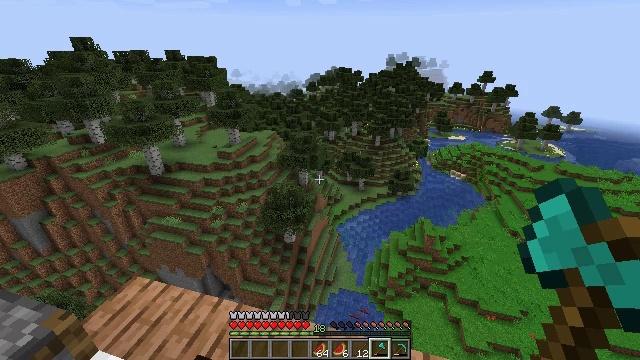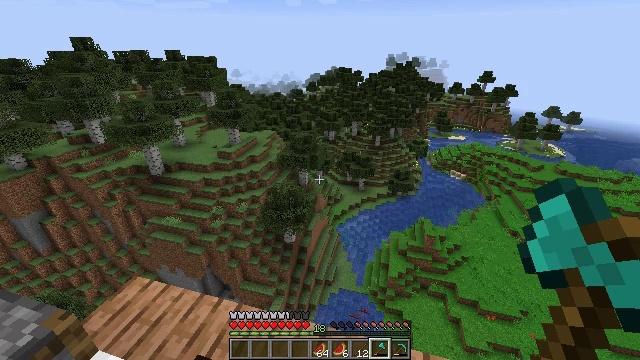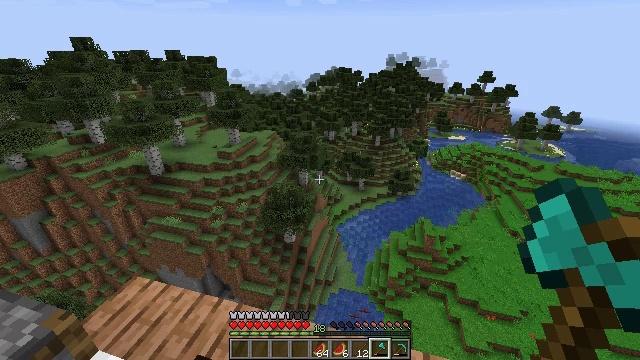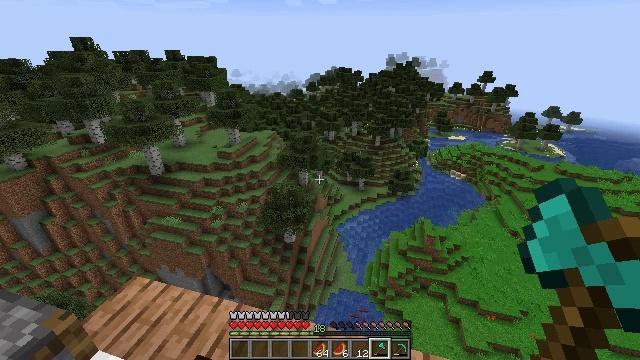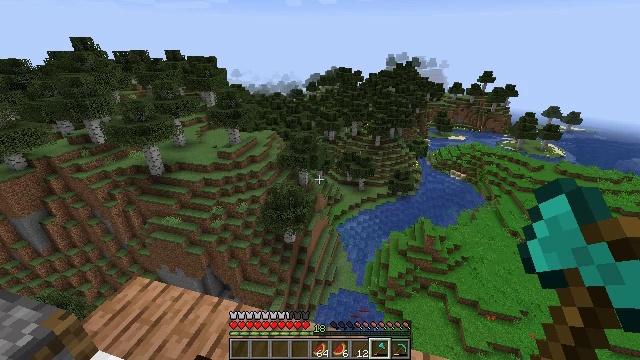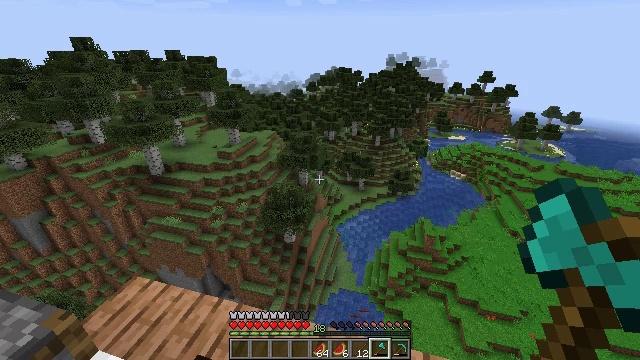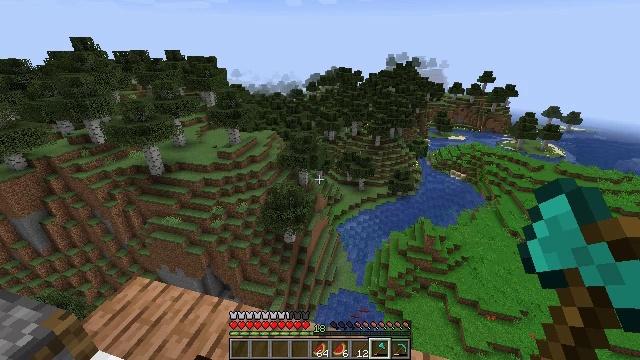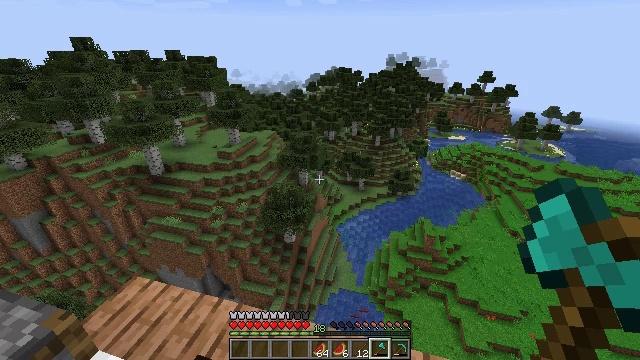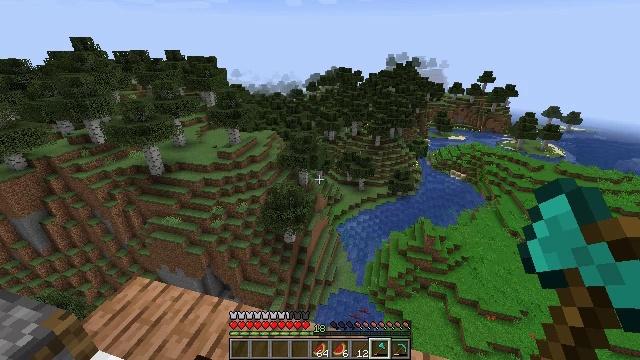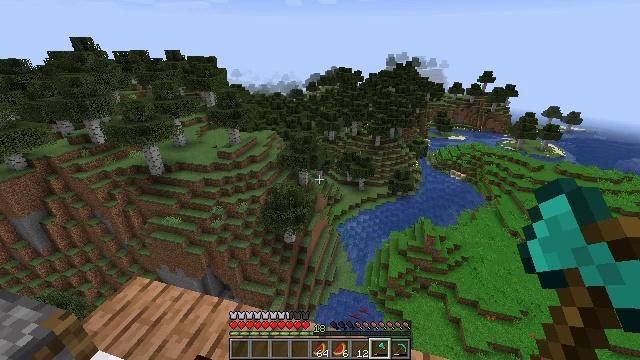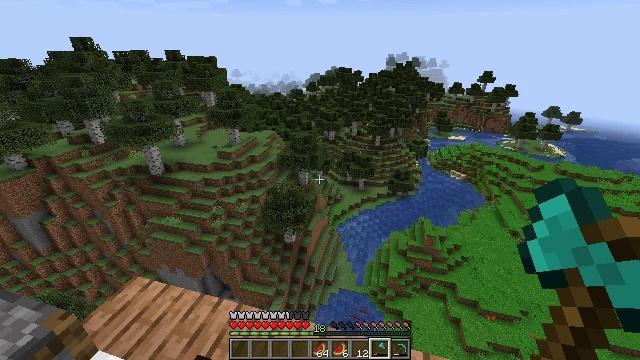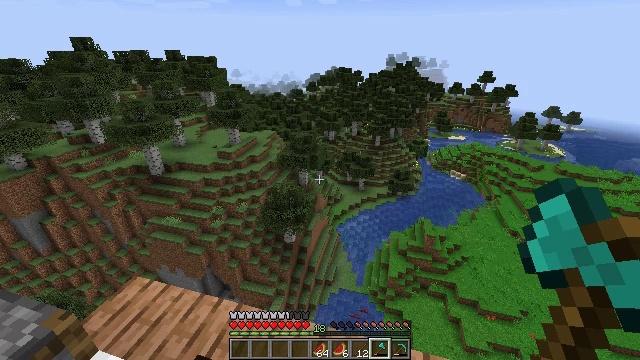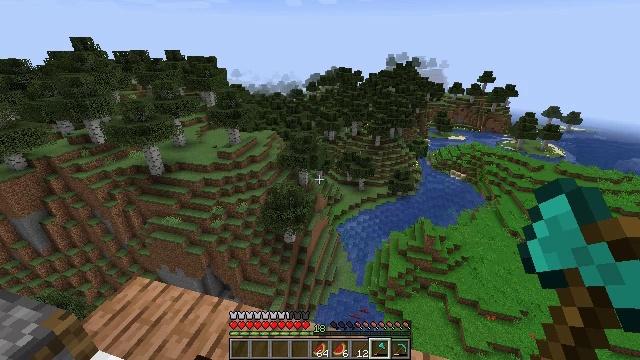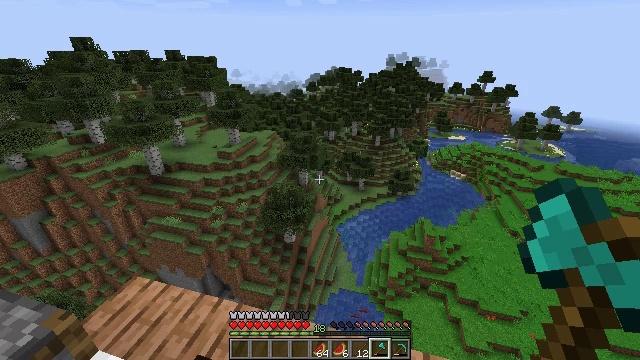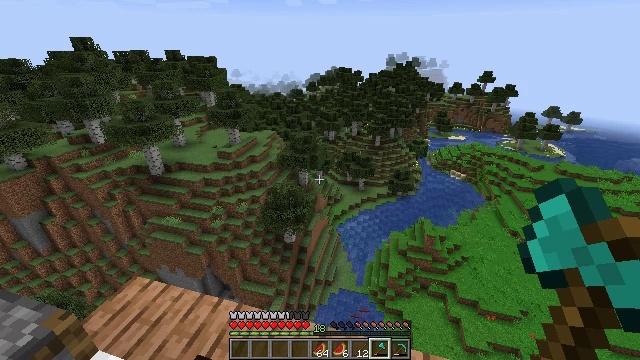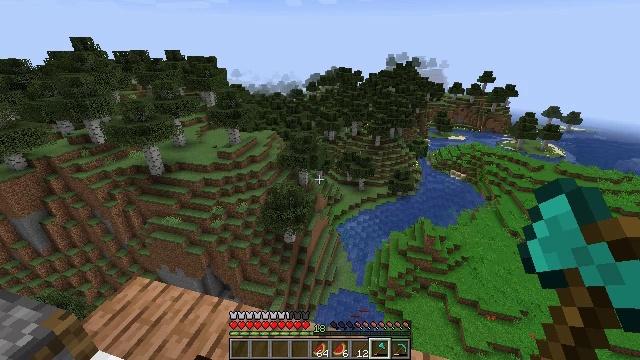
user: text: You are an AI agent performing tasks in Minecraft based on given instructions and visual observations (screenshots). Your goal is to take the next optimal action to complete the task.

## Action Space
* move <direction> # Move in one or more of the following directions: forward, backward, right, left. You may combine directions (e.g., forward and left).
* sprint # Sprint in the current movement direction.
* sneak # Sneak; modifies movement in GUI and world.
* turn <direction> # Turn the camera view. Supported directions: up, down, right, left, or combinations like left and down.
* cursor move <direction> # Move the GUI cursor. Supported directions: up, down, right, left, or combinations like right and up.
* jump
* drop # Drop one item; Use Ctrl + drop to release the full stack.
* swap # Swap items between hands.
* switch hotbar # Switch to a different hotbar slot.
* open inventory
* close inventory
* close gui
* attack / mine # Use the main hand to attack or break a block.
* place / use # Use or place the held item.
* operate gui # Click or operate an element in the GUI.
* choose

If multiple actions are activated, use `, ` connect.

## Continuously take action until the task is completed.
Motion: motion action
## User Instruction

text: Craft a cooked salmon using a furnace.
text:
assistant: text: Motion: no_op
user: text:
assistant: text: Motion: no_op
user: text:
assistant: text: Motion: no_op
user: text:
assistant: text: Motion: no_op
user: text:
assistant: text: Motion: no_op
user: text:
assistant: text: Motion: no_op
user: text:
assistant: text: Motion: no_op
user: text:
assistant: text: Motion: no_op
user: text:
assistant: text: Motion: no_op
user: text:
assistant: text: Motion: no_op
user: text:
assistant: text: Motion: no_op
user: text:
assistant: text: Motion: no_op
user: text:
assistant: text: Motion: no_op
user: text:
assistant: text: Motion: no_op
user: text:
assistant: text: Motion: no_op
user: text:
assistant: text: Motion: no_op
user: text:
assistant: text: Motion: no_op
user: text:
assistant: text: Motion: no_op
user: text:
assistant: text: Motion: no_op
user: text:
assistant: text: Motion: no_op
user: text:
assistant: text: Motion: no_op
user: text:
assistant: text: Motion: no_op
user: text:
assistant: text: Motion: no_op
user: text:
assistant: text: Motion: no_op
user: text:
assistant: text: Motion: no_op
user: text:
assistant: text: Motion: no_op
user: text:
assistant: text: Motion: no_op
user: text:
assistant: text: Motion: no_op
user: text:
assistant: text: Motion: no_op
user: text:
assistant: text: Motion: no_op